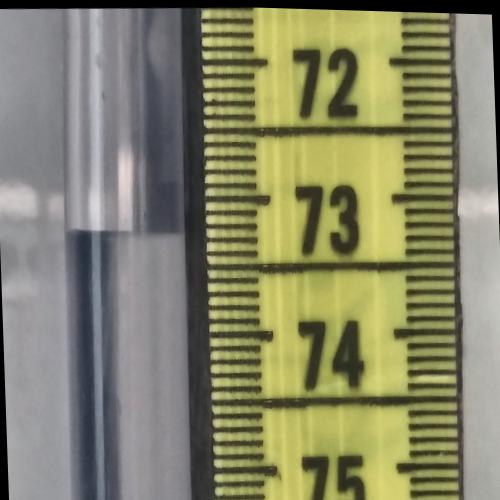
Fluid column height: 73.3 cm